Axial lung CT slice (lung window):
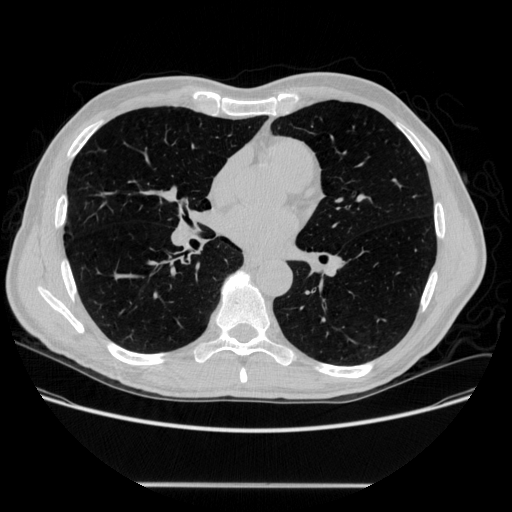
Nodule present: no